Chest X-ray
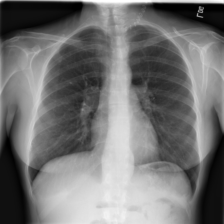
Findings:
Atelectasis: negative
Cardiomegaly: negative
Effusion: negative
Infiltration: positive
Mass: negative
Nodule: negative
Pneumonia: negative
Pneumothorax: negative
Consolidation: negative
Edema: negative
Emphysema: negative
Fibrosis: negative
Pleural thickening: negative
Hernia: negative